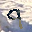
Label: 9